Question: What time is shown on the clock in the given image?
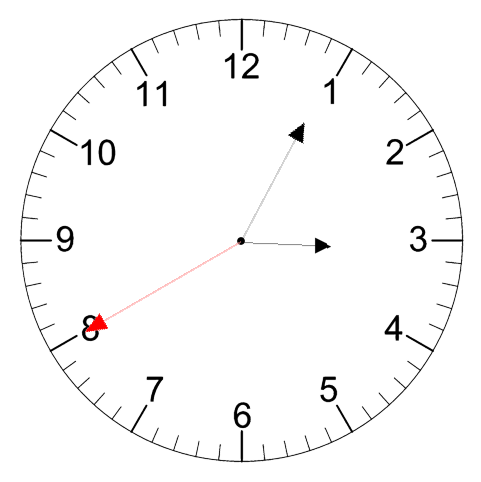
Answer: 03:04:40